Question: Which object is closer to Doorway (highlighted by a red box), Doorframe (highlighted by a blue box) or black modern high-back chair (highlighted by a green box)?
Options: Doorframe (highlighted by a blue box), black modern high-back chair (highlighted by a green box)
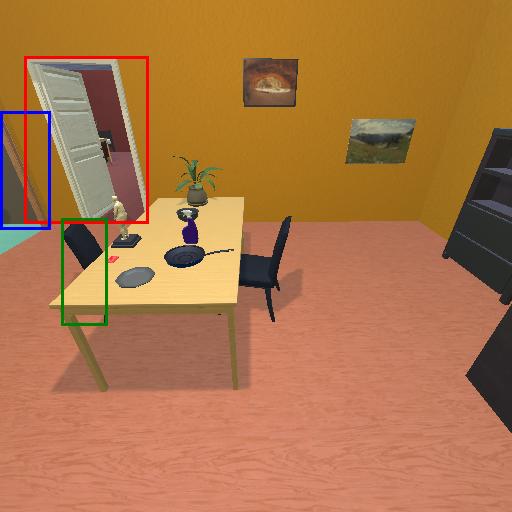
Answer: Doorframe (highlighted by a blue box)